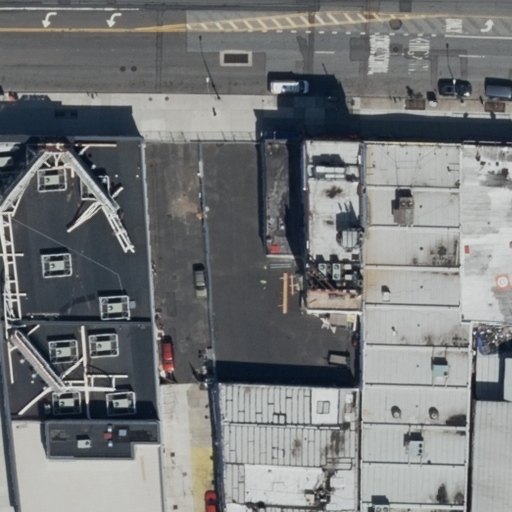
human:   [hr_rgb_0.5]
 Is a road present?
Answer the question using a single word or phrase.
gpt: yes

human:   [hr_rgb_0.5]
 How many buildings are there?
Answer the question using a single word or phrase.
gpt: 8

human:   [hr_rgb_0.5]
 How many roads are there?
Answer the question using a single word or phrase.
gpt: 3

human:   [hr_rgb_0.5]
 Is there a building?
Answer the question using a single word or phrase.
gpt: yes

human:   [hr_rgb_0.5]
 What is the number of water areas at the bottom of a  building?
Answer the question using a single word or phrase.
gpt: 0

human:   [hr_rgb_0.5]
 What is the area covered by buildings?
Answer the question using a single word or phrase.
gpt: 1452m2

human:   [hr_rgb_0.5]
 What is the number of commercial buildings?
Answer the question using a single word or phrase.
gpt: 0

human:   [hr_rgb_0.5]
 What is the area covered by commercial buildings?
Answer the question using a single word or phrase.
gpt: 0m2

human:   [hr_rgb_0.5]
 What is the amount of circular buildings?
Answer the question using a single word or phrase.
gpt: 0

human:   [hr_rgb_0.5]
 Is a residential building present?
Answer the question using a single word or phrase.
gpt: yes

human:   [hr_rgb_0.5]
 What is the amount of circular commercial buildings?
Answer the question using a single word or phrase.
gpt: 0

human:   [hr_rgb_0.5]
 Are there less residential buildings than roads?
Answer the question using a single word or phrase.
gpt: no

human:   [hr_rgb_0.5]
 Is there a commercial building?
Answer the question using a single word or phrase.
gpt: no

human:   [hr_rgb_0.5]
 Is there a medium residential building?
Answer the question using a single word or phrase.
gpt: yes

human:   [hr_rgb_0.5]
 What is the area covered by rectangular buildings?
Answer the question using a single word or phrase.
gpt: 1452m2

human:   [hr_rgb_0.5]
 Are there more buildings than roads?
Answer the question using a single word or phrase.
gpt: yes

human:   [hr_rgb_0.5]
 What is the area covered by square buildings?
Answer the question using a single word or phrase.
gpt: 0m2

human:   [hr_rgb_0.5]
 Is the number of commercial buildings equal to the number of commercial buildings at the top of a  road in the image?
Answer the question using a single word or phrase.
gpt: yes

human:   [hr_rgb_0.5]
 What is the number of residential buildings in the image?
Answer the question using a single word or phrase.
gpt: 8

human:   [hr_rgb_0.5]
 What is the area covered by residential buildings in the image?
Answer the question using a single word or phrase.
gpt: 1452m2

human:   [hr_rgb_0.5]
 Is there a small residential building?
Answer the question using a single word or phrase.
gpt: yes

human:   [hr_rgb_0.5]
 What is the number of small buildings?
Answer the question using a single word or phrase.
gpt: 2

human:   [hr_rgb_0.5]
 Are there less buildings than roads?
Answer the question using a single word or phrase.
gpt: no

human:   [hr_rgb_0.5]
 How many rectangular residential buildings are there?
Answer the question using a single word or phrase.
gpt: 8

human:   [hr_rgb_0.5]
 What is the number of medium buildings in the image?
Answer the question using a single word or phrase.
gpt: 6

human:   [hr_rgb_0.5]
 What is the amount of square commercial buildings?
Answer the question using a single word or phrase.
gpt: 0

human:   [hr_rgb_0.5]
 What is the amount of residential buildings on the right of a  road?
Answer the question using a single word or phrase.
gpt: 6

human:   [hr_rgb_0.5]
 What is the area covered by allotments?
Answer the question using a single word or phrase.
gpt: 0m2

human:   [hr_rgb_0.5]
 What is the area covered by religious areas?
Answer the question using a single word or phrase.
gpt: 0m2

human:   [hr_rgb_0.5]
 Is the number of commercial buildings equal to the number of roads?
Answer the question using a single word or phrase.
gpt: no

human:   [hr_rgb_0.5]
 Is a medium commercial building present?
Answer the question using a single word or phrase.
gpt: no

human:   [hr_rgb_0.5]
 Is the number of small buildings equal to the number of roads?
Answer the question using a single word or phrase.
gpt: no

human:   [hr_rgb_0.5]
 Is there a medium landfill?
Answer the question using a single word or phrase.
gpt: no

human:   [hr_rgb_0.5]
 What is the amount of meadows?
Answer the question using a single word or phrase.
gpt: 0

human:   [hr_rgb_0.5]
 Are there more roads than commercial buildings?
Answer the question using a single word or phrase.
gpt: yes

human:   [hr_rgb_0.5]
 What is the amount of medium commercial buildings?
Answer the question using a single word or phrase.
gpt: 0

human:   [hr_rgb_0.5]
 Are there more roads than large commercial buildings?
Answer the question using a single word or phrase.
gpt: yes

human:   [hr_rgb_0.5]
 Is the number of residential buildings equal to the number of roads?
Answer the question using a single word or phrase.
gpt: no

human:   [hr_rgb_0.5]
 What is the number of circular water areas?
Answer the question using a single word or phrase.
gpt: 0

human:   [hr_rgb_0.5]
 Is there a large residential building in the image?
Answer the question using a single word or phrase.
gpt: no

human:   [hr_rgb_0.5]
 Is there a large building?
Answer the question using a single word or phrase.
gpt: no

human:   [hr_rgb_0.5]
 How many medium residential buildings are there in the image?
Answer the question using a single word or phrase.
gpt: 6

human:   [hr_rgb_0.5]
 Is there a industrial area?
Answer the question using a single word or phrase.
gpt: no

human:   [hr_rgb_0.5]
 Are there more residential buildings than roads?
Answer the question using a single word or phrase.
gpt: yes

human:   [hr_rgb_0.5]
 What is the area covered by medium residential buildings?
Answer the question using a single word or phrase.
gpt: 1339m2

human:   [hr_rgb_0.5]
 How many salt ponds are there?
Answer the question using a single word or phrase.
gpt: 0

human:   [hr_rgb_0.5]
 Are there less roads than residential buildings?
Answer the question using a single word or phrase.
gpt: yes

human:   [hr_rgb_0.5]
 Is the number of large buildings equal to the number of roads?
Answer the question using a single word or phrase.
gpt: no

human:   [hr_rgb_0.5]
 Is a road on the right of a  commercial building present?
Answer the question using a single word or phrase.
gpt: no

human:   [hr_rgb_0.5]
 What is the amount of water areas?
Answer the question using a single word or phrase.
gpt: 0

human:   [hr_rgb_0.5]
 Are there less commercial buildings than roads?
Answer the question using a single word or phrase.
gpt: yes

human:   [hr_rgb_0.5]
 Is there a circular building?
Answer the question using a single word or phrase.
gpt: no

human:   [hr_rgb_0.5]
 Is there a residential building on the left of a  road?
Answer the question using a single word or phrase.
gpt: yes

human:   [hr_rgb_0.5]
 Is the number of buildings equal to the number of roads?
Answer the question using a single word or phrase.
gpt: no

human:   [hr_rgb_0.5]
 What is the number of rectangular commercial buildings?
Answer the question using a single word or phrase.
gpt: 0

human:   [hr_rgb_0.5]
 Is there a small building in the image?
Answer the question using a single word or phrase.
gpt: yes

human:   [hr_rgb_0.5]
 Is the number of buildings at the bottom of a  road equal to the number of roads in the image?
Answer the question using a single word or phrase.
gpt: no

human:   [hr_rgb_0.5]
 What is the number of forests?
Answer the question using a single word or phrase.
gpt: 0

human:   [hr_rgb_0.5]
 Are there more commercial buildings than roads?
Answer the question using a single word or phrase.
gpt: no

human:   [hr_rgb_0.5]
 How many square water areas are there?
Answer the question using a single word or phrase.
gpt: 0

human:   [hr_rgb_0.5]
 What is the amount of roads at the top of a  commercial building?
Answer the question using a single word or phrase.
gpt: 0

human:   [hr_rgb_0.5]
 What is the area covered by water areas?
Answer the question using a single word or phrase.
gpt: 0m2

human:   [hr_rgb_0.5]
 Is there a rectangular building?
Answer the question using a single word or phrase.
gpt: yes

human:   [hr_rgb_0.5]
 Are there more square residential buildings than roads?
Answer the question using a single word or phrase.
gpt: no